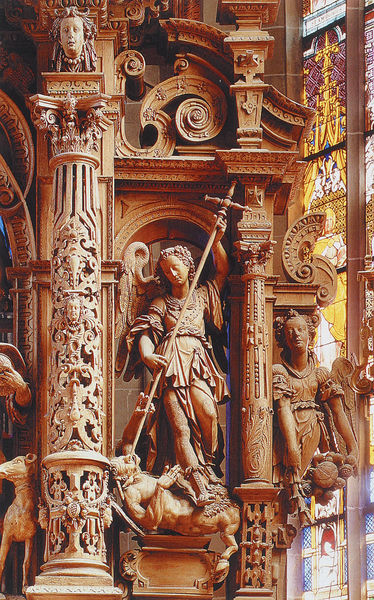
Titel: Hochaltar
Künstler: Jörg Zürn
Standort: Überlingen, St. Nikolaus (EU - D - BW)
Schlagwörter: fenster, holz, marmor, säule, säulen, barock, böse, tod, kirche, figur, innen, engel, skulptur, foto, fotografie, kreuz, sieg, altar, intarsien, schnitzerei, zentaur, heiliger, töten, schnecke, erzengel, drachen, stechen, details, georg, michael, grabmahl, hl. georg, st. michael, st michael, 1600, gramahl, michsel